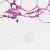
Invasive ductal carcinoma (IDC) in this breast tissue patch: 0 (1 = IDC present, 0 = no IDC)